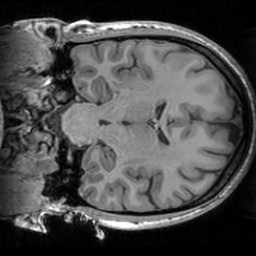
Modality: T1w
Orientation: coronal
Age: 21
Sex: female
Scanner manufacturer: siemens
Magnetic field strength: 3 T
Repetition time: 1.63 s
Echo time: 0.00311 s